Aerial crown-view tile of a tropical tree (Barro Colorado Island, Panama), acquired 20250915:
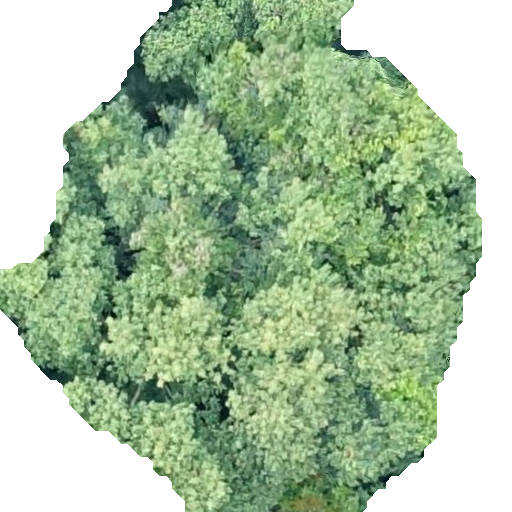
Species: Hieronyma alchorneoides
GBIF accepted scientific name: Hieronyma alchorneoides
Crown area: 275.23 m²